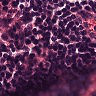
Metastatic tissue present: no